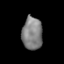
Tissue: prostate
Cell type: T cells
Senescence score: 0.3344
Nuclear area (px): 649
Mean DAPI intensity: 128.84